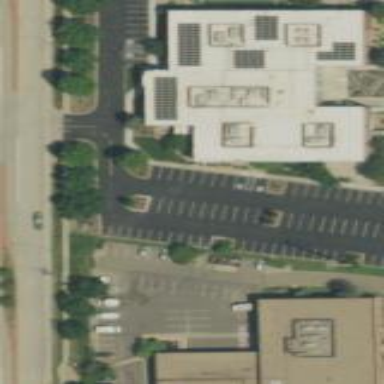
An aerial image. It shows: Office building.